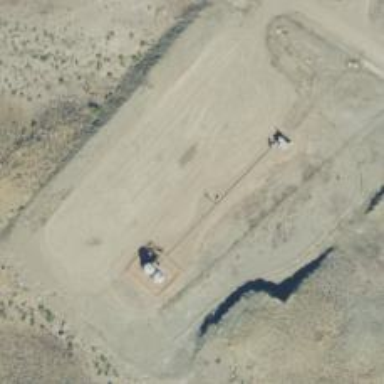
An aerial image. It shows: Petroleum well.